Question: I am trying to rotate image. I am using this Java code:
'''
BufferedImage oldImage = ImageIO.read(new FileInputStream("C:\workspace\test\src\10.JPG"));
BufferedImage newImage = new BufferedImage(oldImage.getHeight(), oldImage.getWidth(), oldImage.getType());
Graphics2D graphics = (Graphics2D) newImage.getGraphics();
graphics.rotate(Math.toRadians(90), newImage.getWidth() / 2, newImage.getHeight() / 2);
graphics.drawImage(oldImage, 0, 0, oldImage.getWidth(), oldImage.getHeight(), null);
ImageIO.write(newImage, "JPG", new FileOutputStream("C:\workspace\test\src\10_.JPG"));
'''
But I see strange result:
Source:

Result:
<URL>
Can you please help me with this problem?
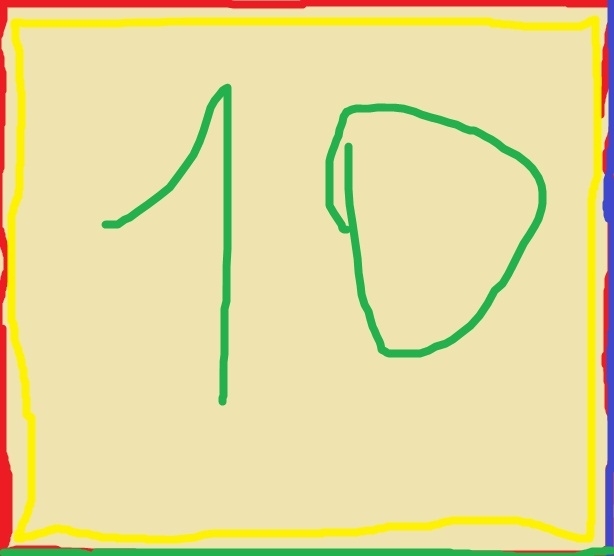
Answer: It is not enough to switch the width and height of the image. You are rotating using the center of the image as the origin of rotation. Just try the same with a sheet of paper and you will see it works the same way. You must also move the paper a little bit, which means to apply a transform to fix this. So, immediately after the rotate call, do this:
'''
graphics.translate((newImage.getWidth() - oldImage.getWidth()) / 2, (newImage.getHeight() - oldImage.getHeight()) / 2);
'''